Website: bh-photo
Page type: store-pickup
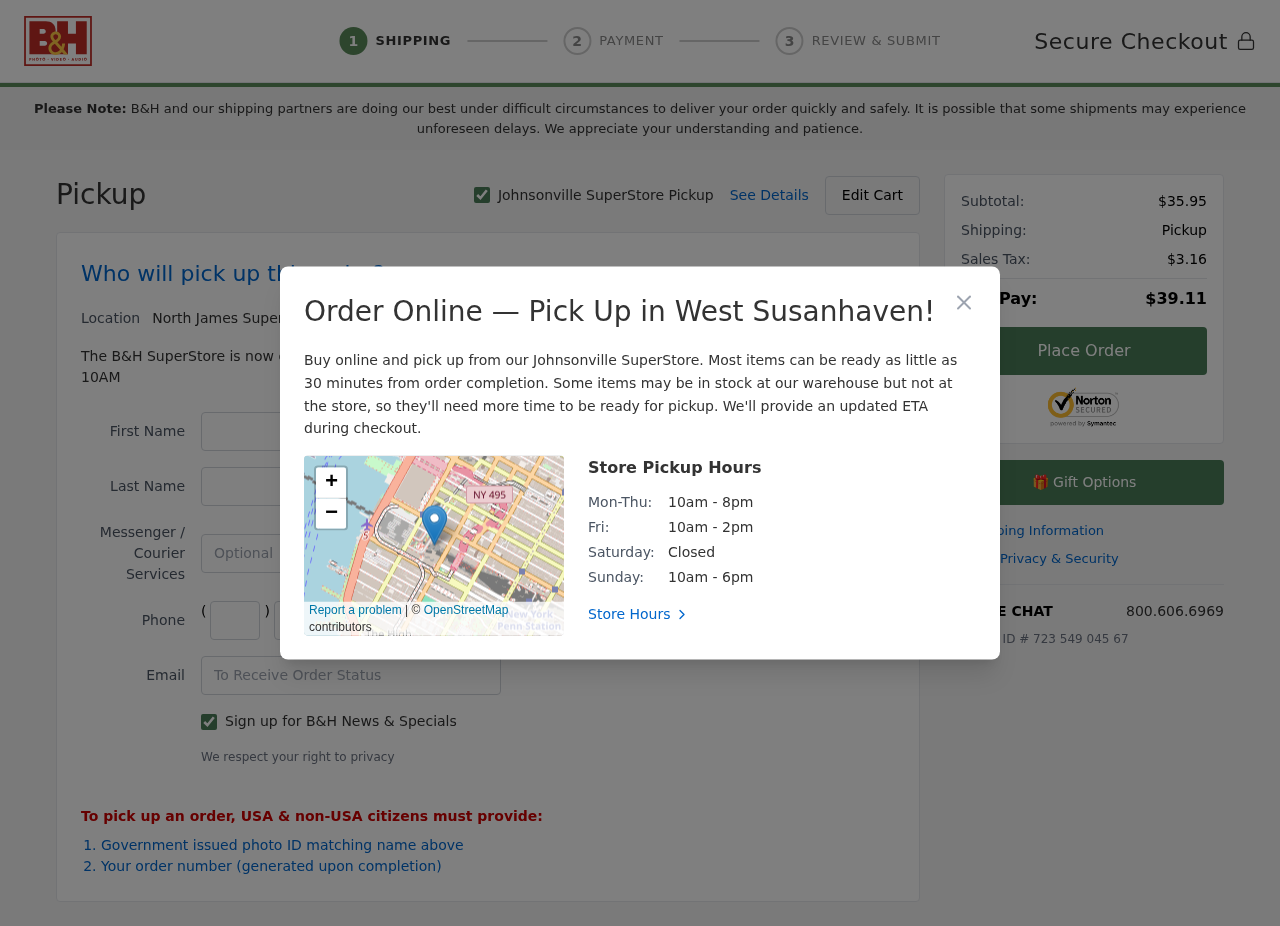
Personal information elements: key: PII_CITY
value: Johnsonville
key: PII_CITY2
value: North James
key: PII_CITY3
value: West Susanhaven
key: PII_EMAIL
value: john.miller@hotmail.com
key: PII_FIRSTNAME
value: John
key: PII_LASTNAME
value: Miller
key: PII_PHONE_AREA
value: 414
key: PII_PHONE_PREFIX
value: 255
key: PII_PHONE_SUFFIX
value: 4102
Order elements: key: ORDER_SUBTOTAL
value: $35.95
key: ORDER_TAX
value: $3.16
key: ORDER_TOTAL
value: $39.11
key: ORDER_ID
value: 723 549 045 67